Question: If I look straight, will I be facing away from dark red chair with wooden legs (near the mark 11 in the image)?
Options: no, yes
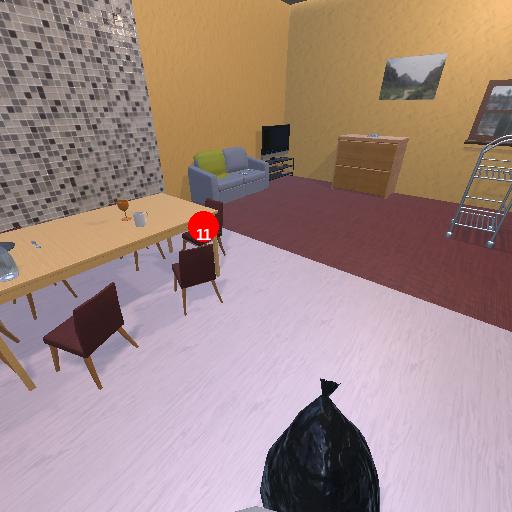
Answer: no